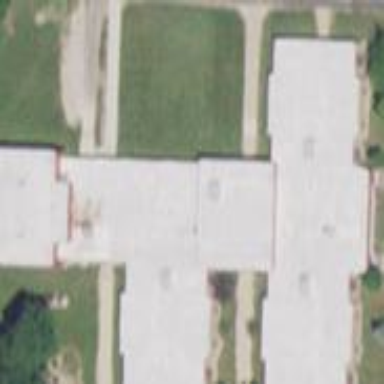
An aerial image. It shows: School building.